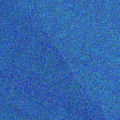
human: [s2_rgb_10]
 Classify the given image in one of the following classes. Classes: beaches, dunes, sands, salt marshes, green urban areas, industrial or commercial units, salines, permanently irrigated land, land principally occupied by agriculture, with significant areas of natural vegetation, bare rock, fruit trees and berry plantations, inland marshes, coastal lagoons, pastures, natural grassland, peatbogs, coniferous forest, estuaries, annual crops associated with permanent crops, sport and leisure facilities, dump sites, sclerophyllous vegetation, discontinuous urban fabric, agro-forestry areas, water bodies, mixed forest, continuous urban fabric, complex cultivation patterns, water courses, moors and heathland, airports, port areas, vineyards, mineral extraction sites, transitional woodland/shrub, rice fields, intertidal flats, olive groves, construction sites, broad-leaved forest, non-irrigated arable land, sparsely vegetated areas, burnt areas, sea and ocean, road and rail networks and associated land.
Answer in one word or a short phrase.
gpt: sea and ocean